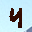
Label: 4